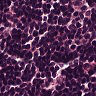
Metastatic tissue present: no